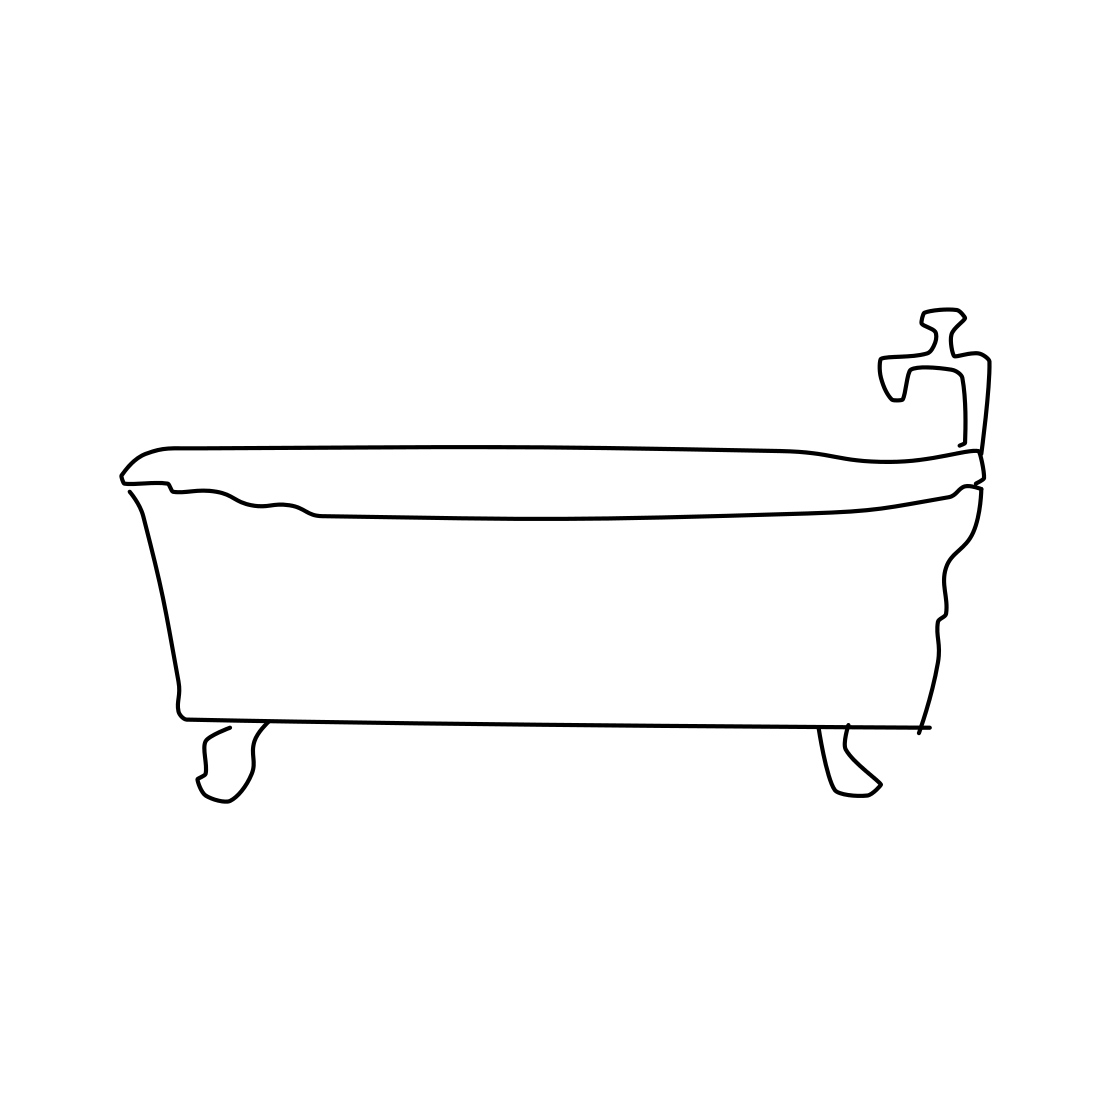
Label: bathtub